CT reconstruction: convct
Segmentation target: spine
Patient: M, age 70
ISS stage: Stage 1
Metal implant: yes
Notes: Metal implant in spine
Axial slice:
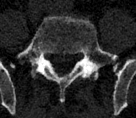
Sagittal slice:
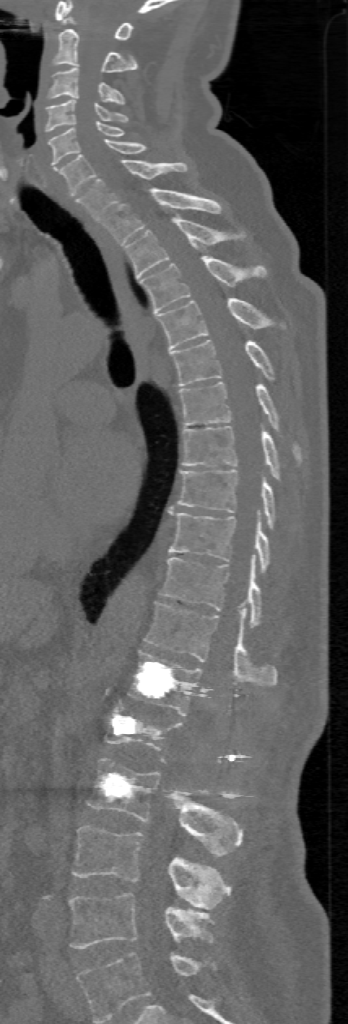